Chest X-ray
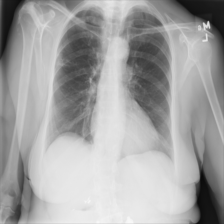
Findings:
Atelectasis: negative
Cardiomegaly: negative
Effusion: negative
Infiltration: positive
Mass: negative
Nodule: negative
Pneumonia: negative
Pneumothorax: negative
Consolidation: negative
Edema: negative
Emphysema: negative
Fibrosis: negative
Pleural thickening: negative
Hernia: negative